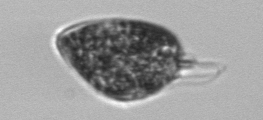
Label: Prorocentrum_micans